Interaction volume radius: 5 \u00c5
Interaction volume height: 10 \u00c5
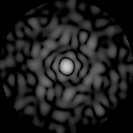
Disorder parameter: 0.8436